Field crop: tomato
Growth stage: 1
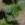
Species: solanum